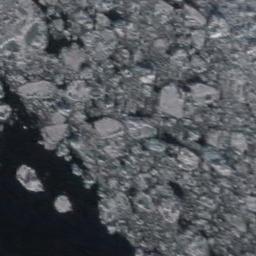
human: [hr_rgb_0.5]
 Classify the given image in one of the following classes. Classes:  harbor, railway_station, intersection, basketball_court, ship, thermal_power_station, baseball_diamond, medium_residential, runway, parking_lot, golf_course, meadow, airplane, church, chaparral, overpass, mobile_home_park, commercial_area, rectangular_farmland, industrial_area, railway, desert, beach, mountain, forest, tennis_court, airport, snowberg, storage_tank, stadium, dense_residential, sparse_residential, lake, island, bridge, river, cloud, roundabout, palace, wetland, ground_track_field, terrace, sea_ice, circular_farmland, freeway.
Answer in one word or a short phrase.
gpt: sea_ice